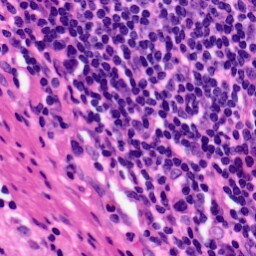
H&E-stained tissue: Pancreatic